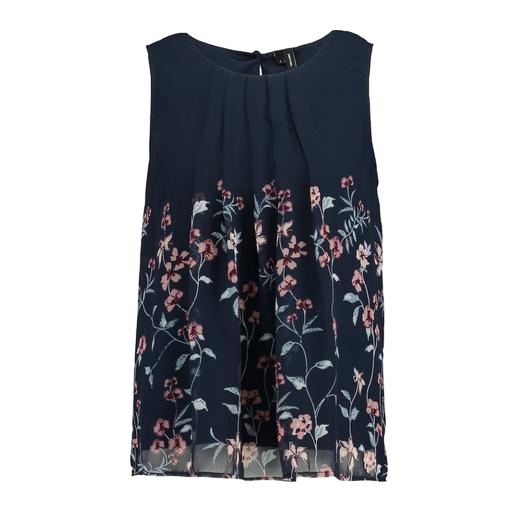
blue sleeveless floral-print shirt, blue pleated-front georgette top, blue pleated floral top, white background